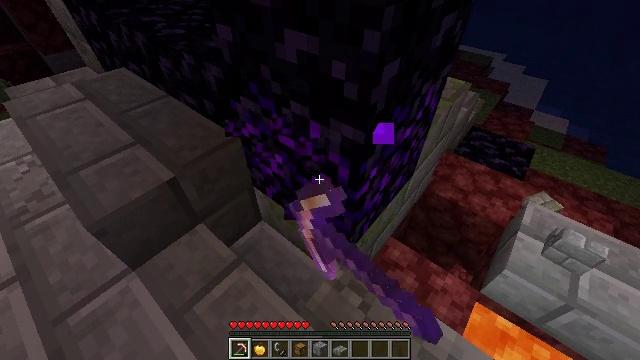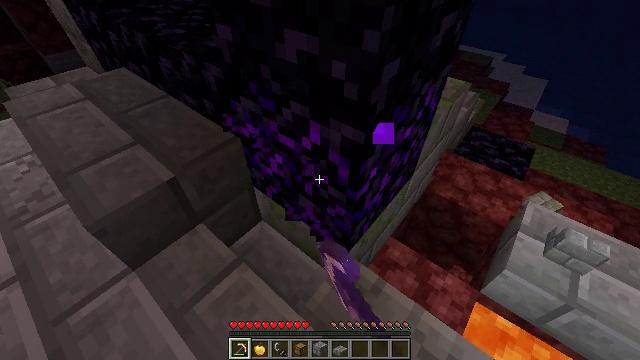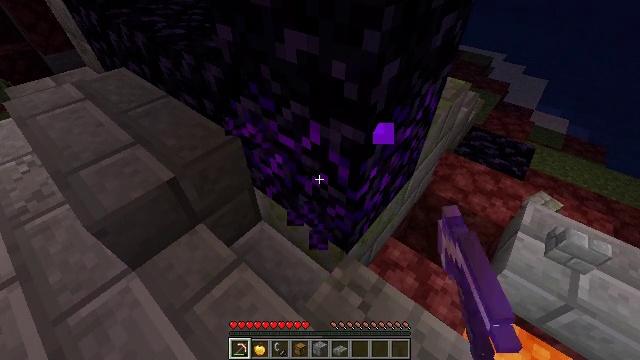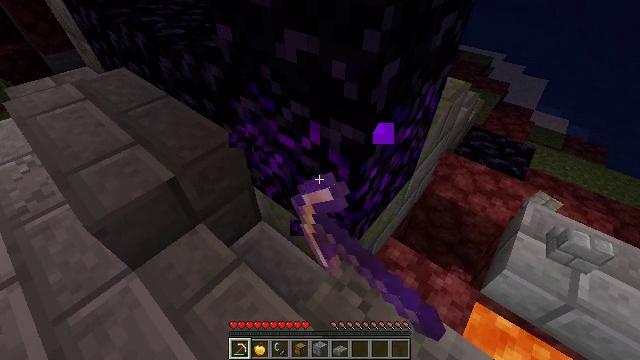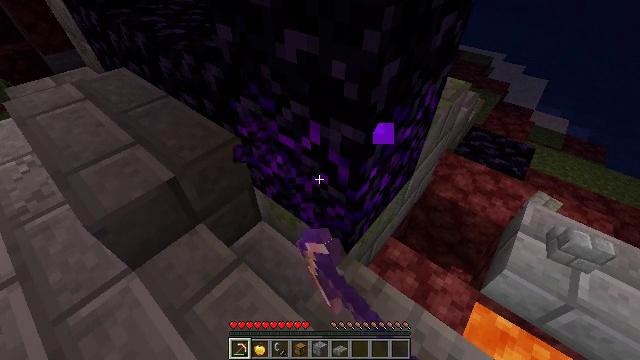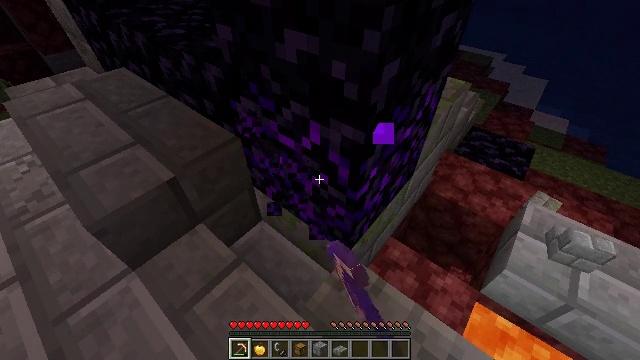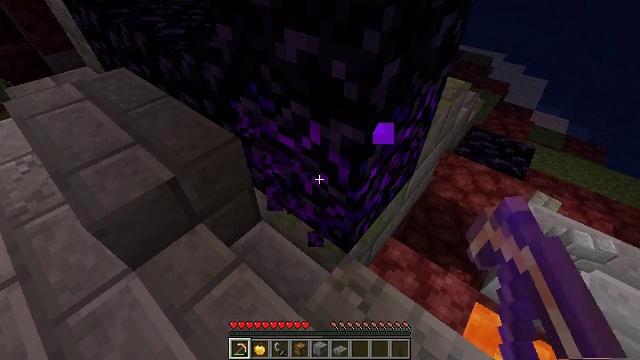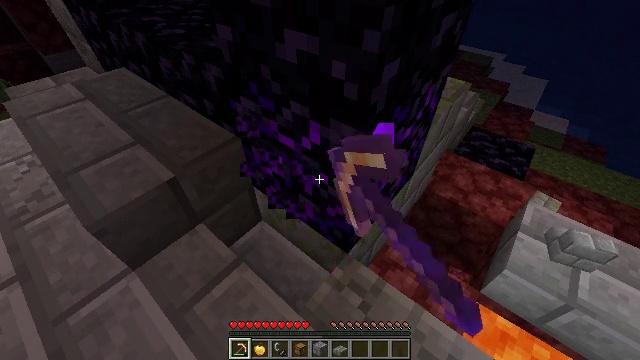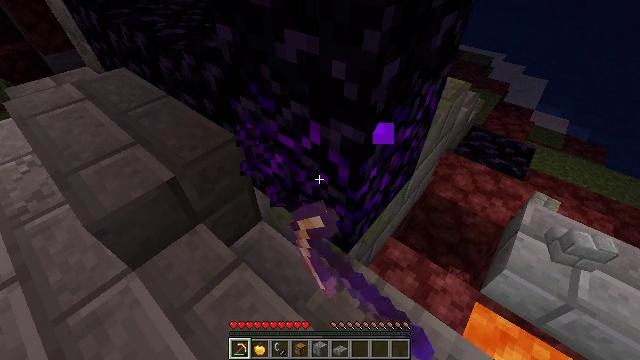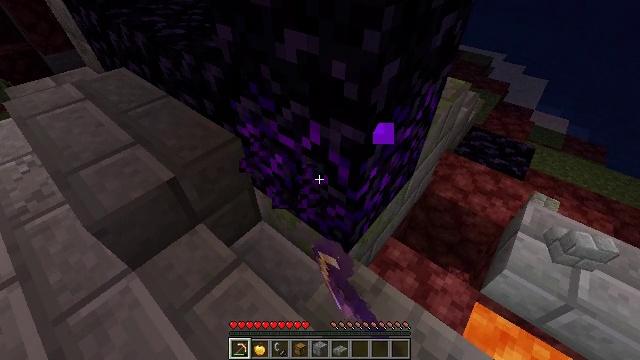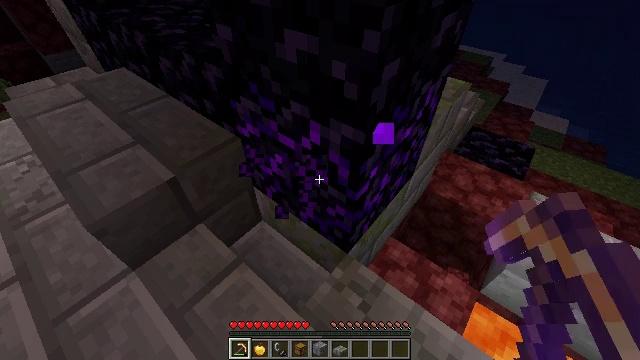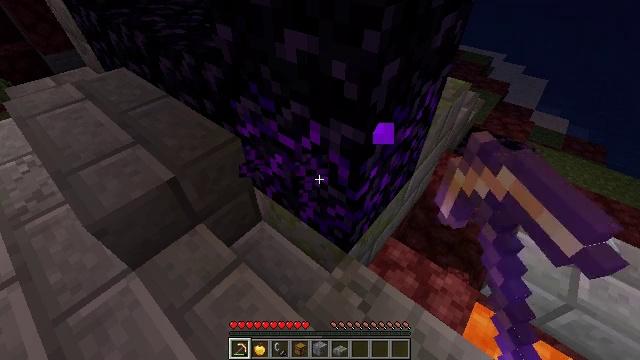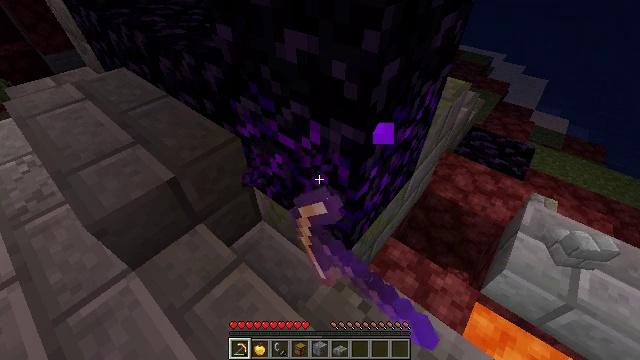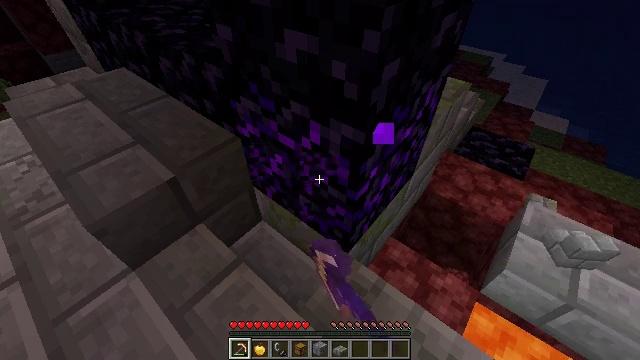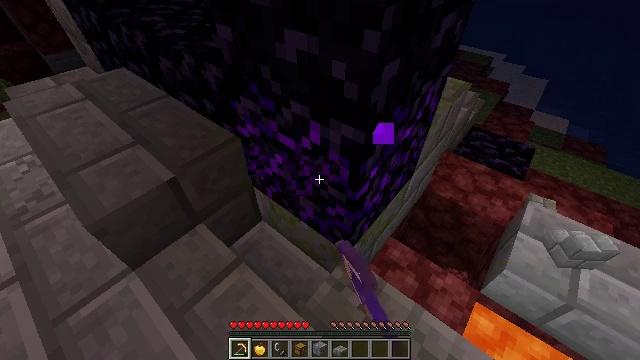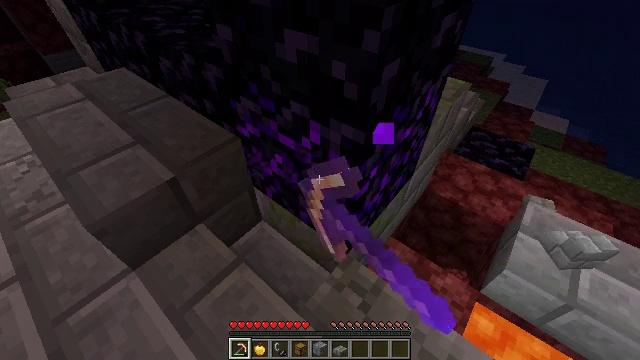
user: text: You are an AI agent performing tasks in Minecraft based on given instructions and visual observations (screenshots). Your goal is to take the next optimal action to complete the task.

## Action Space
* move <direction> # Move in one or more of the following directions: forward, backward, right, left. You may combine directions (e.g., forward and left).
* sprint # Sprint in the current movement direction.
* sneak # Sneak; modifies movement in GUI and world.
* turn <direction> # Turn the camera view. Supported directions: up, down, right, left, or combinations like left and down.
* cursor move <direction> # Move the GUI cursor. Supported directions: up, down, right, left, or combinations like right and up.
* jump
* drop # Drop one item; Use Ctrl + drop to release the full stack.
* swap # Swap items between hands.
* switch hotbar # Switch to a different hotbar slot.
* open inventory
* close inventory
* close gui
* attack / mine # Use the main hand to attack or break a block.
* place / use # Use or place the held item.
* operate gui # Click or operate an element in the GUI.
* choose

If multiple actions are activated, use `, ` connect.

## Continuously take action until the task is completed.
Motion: motion action
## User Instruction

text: Gather the stone brick slab for your inventory.
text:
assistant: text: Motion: attack / mine
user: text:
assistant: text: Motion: attack / mine
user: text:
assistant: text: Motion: attack / mine
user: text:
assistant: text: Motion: attack / mine
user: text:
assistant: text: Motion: attack / mine
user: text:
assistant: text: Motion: attack / mine
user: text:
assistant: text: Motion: attack / mine
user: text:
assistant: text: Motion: attack / mine
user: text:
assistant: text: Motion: attack / mine
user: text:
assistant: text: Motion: attack / mine
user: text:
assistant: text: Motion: attack / mine
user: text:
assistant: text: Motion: attack / mine
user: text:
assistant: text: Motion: attack / mine
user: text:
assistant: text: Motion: attack / mine
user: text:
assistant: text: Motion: attack / mine
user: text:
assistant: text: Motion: attack / mine
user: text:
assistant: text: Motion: attack / mine
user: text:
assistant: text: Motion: attack / mine
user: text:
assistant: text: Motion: attack / mine
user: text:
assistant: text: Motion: attack / mine
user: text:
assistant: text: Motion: attack / mine
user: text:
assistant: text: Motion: attack / mine
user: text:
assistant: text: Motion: attack / mine
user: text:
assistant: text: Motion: attack / mine
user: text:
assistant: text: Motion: attack / mine
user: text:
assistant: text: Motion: attack / mine
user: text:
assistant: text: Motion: attack / mine
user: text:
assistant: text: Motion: attack / mine
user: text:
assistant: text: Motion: attack / mine
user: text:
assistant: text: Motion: attack / mine